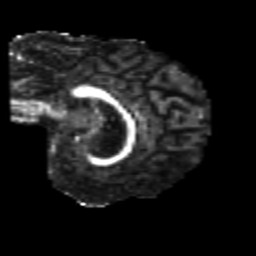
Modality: FA
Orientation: sagittal
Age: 22
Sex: female
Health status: healthy
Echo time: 0.074 s